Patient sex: M
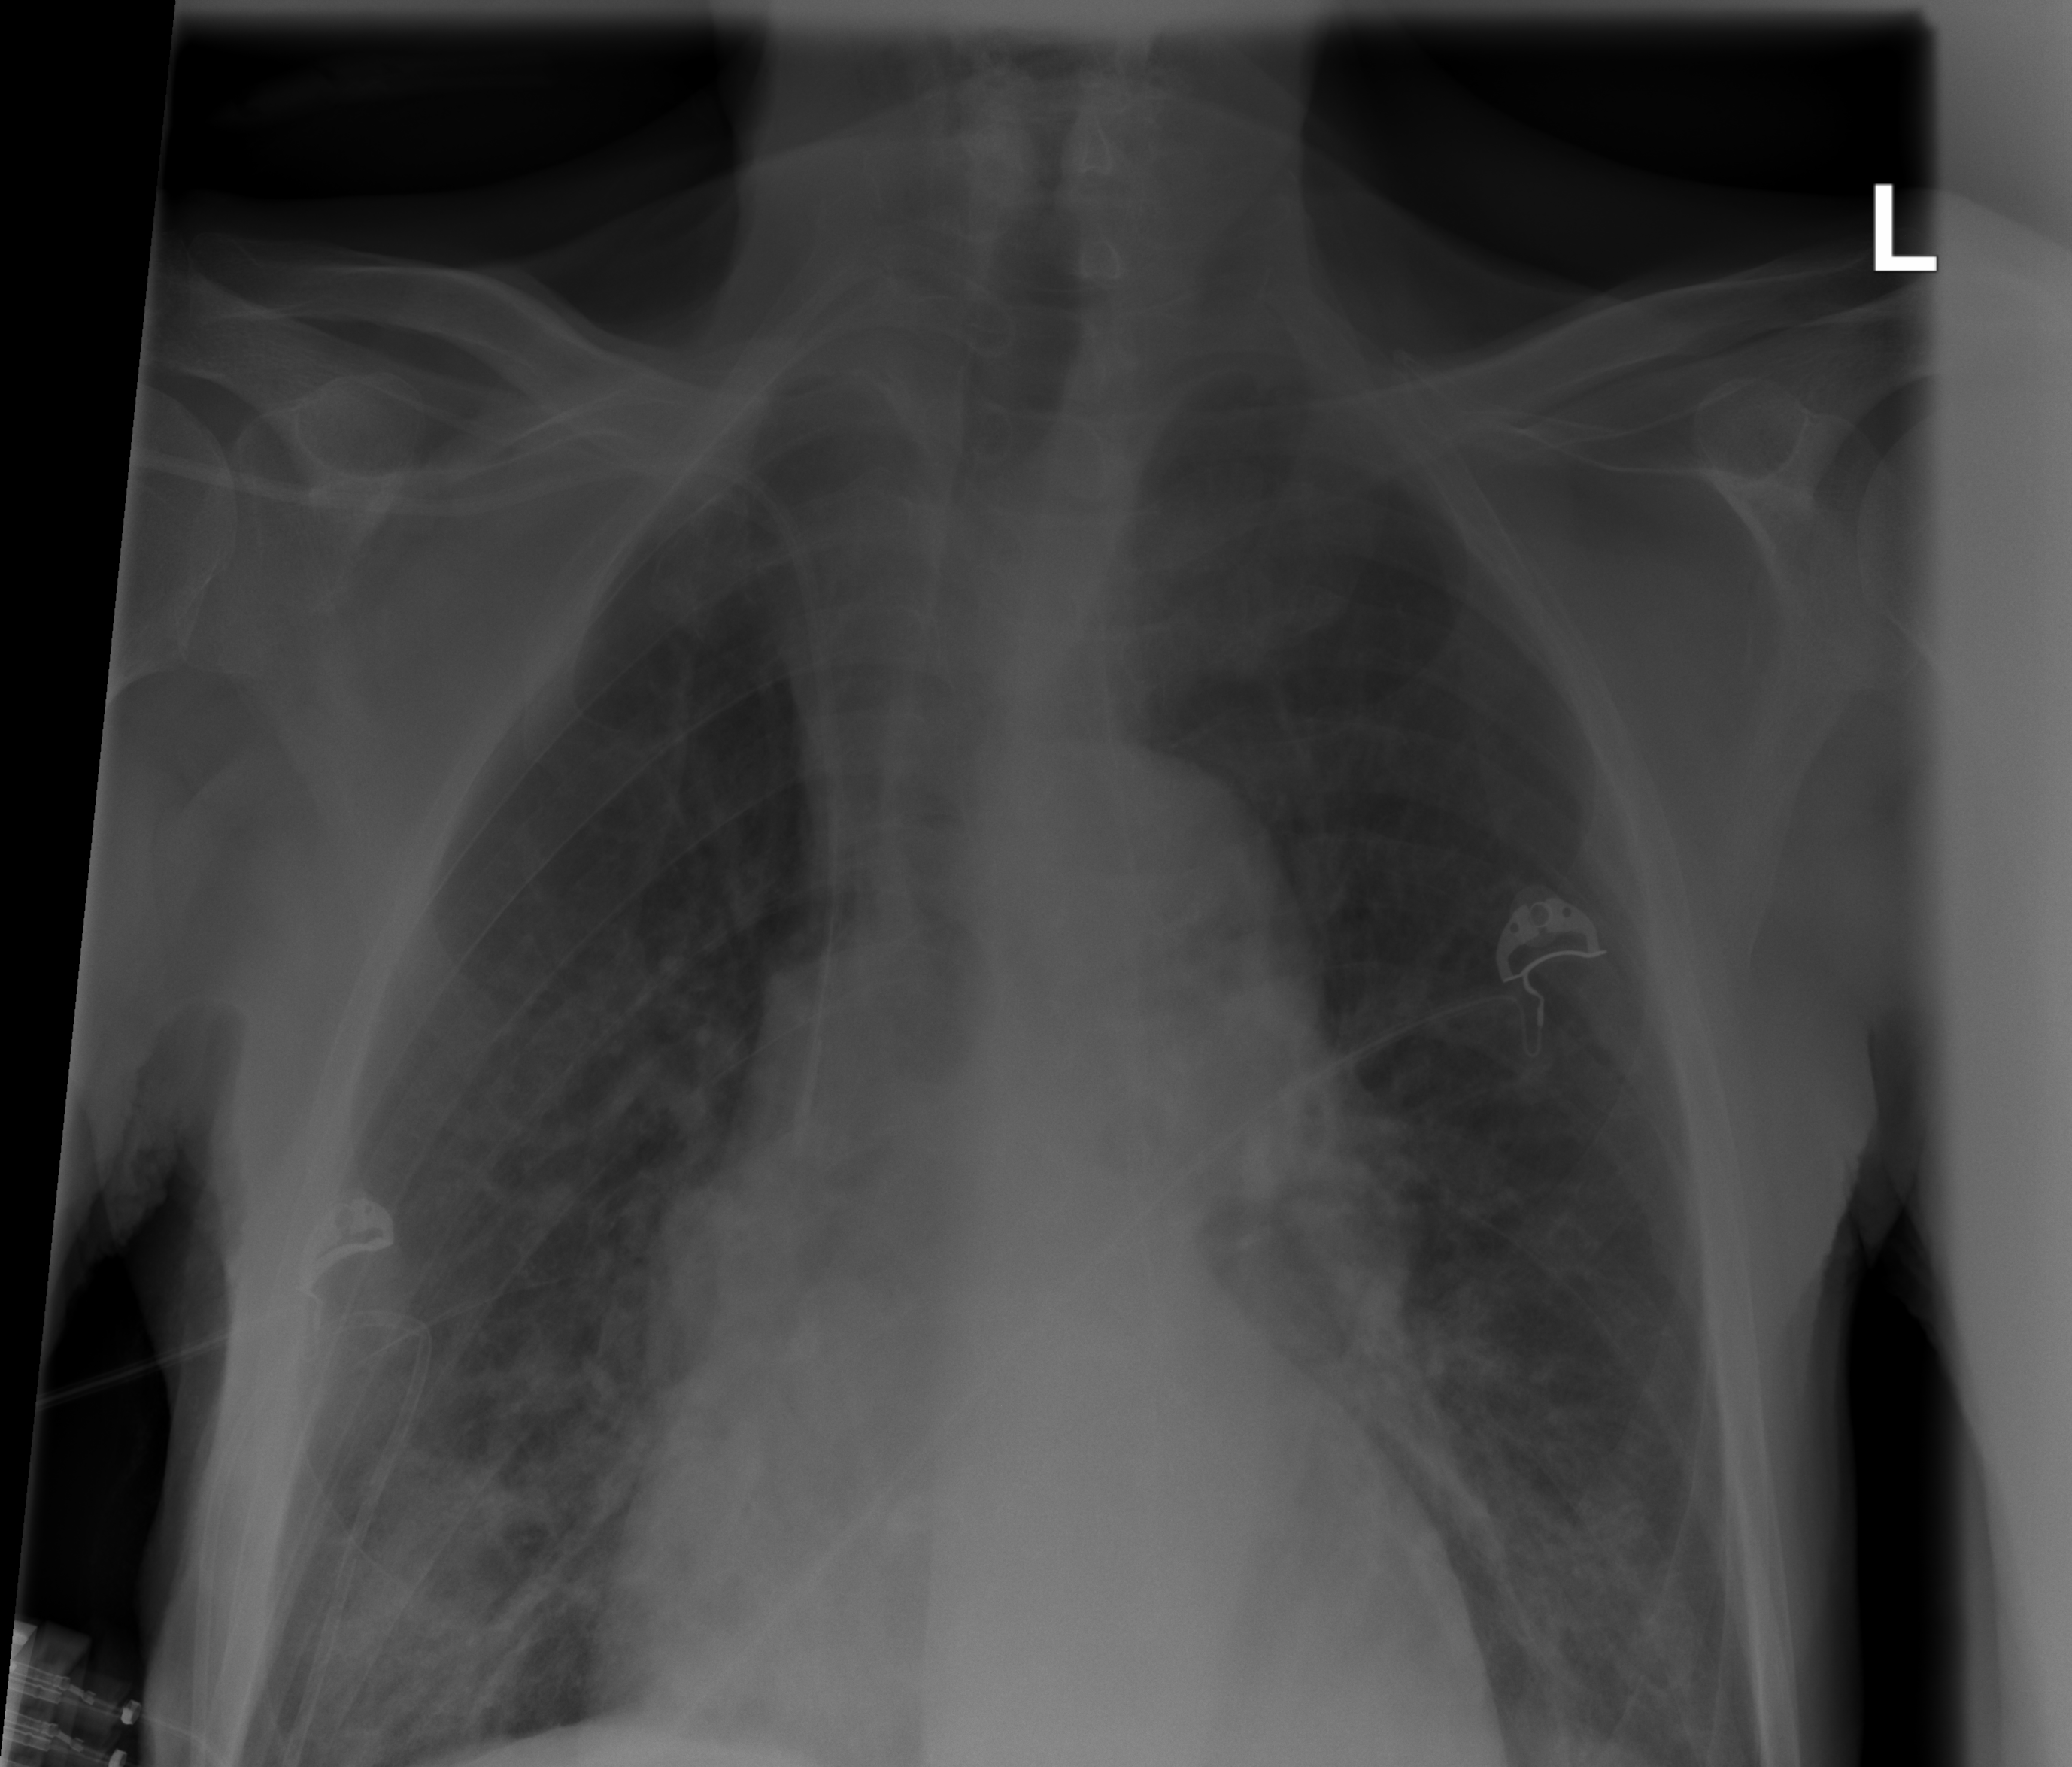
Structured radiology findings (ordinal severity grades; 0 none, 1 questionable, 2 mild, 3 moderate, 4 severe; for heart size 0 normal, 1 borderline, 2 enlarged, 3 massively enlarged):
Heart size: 1
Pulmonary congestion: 3
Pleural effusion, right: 0
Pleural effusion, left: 0
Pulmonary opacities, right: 3
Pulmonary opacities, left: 2
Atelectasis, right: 2
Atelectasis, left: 0